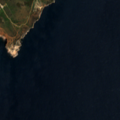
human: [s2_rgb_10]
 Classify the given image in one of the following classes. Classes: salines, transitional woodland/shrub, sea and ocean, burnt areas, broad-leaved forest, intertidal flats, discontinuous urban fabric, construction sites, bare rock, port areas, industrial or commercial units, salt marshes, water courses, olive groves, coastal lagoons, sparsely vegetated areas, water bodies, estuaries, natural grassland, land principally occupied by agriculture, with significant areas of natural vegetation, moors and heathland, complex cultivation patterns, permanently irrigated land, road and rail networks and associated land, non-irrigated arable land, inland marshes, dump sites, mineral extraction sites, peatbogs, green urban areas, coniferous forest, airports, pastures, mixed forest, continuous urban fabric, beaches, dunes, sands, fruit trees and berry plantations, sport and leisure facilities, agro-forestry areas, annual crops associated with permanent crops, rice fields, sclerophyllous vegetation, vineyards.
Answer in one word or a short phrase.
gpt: discontinuous urban fabric, natural grassland, sea and ocean